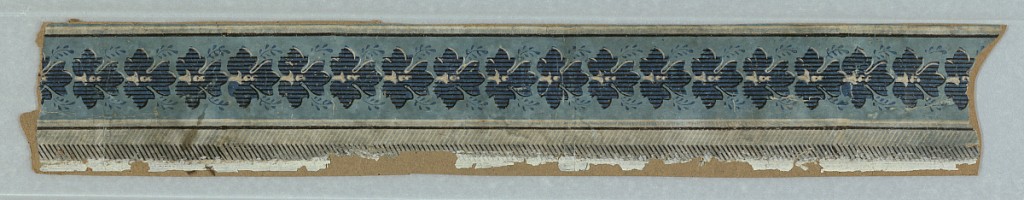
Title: Border
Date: ca. 1800
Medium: Block-printed paper
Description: Band of blue leaves with black stripes, white highlights above a narrower band of chevrons.